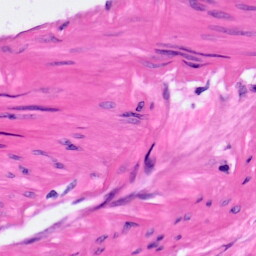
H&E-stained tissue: Pancreatic